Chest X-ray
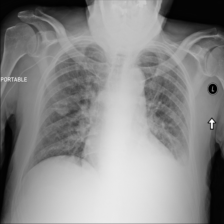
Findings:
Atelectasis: negative
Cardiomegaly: negative
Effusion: positive
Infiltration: negative
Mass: negative
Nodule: negative
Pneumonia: negative
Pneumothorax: negative
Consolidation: negative
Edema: negative
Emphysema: negative
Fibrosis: negative
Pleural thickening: negative
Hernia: negative